Question: I want to send data from google sheets API to Firestore. I have achieved this goal but I would like to select my own and not have a generated one.
I want to send data to specific so I plan on inputting the data on the google sheets spreadsheets and having that data stored under that in Firestore.
In my spreadsheet I have a field titled . Is there a way to modify my script code so I can use the as the ?

Script code can be seen here:
![image2][2]
'''
var firestore = FirestoreApp.getFirestore (email, key, projectId);
// get document data from ther spreadsheet
var ss = SpreadsheetApp.getActiveSpreadsheet();
var sheetname = "Sheet1";
var sheet = ss.getSheetByName(sheetname);
// get the last row and column in order to define range
var sheetLR = sheet.getLastRow(); // get the last row
var sheetLC = sheet.getLastColumn(); // get the last column
var dataSR = 2; // the first row of data
// define the data range
var sourceRange = sheet.getRange(2,1,sheetLR-dataSR+1,sheetLC);
// get the data
var sourceData = sourceRange.getValues();
// get the number of length of the object in order to establish a loop value
var sourceLen = sourceData.length;
// Loop through the rows
for (var i=0;i<sourceLen;i++){
if(sourceData[i][1] !== '') {
var data = {};
data.userid = sourceData[i][0];
data.store = sourceData[i][1];
data.price = sourceData[i][2];
data.department = sourceData[i][3];
data.date = sourceData[i][4];
var userId = sourceData[i][0]
firestore.createDocument("User/" + userId + "/Receipts", data);
}
}
}
'''
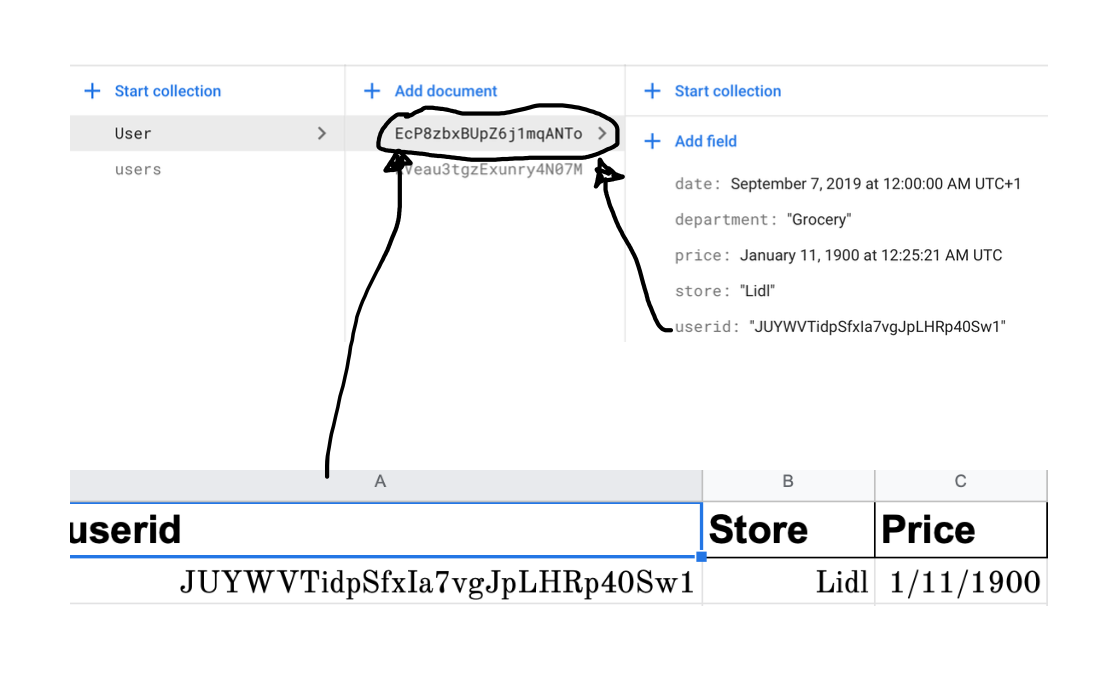
Answer: I make the assumption that you use the
<URL>'.
As explained in the library documentation, you can specify the ID of the new Firestore document by passing the entire path of the document (i.e. collection + ID separated by a slash) as follows:
'''
// ...
var userId = sourceData[i][0]
firestore.createDocument("User/" + userId, data);
'''